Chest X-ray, PA view. Patient: 46 years old, sex F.
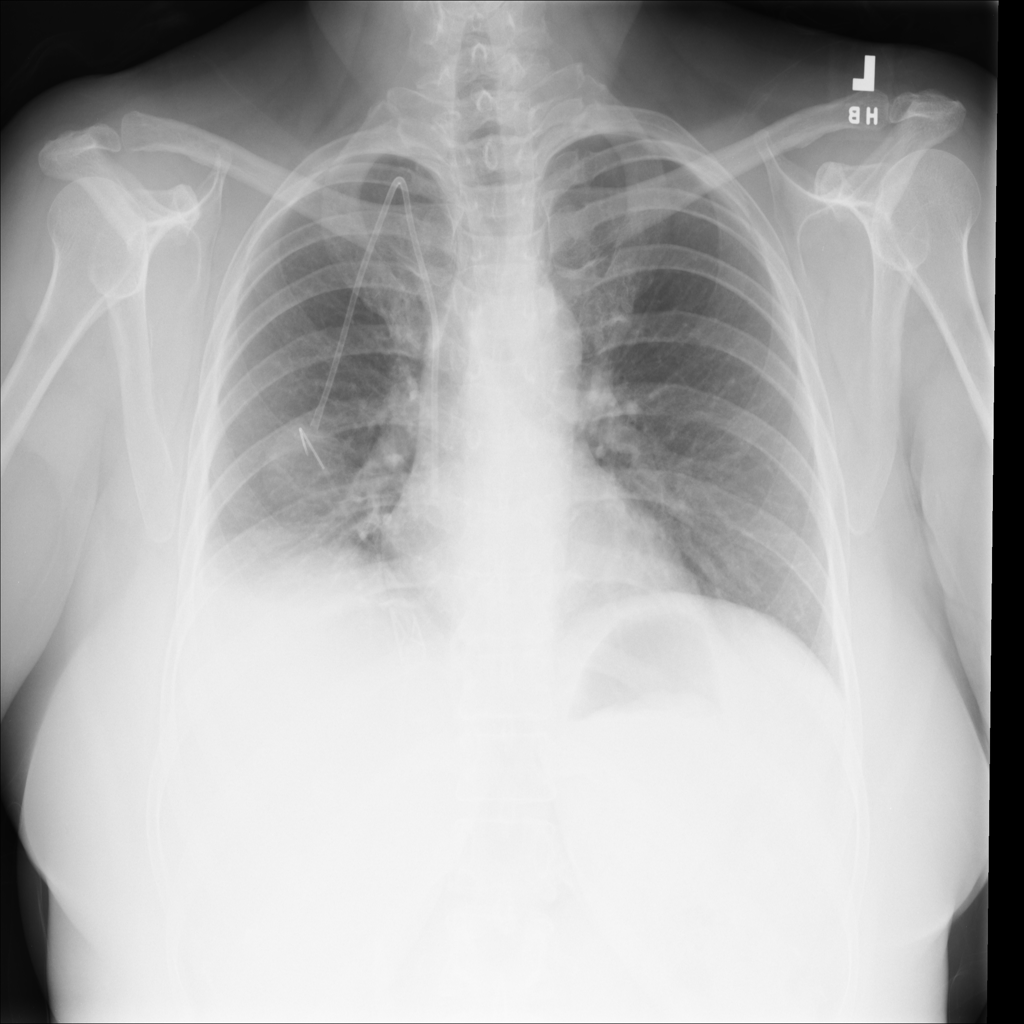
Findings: Atelectasis, Effusion